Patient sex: M
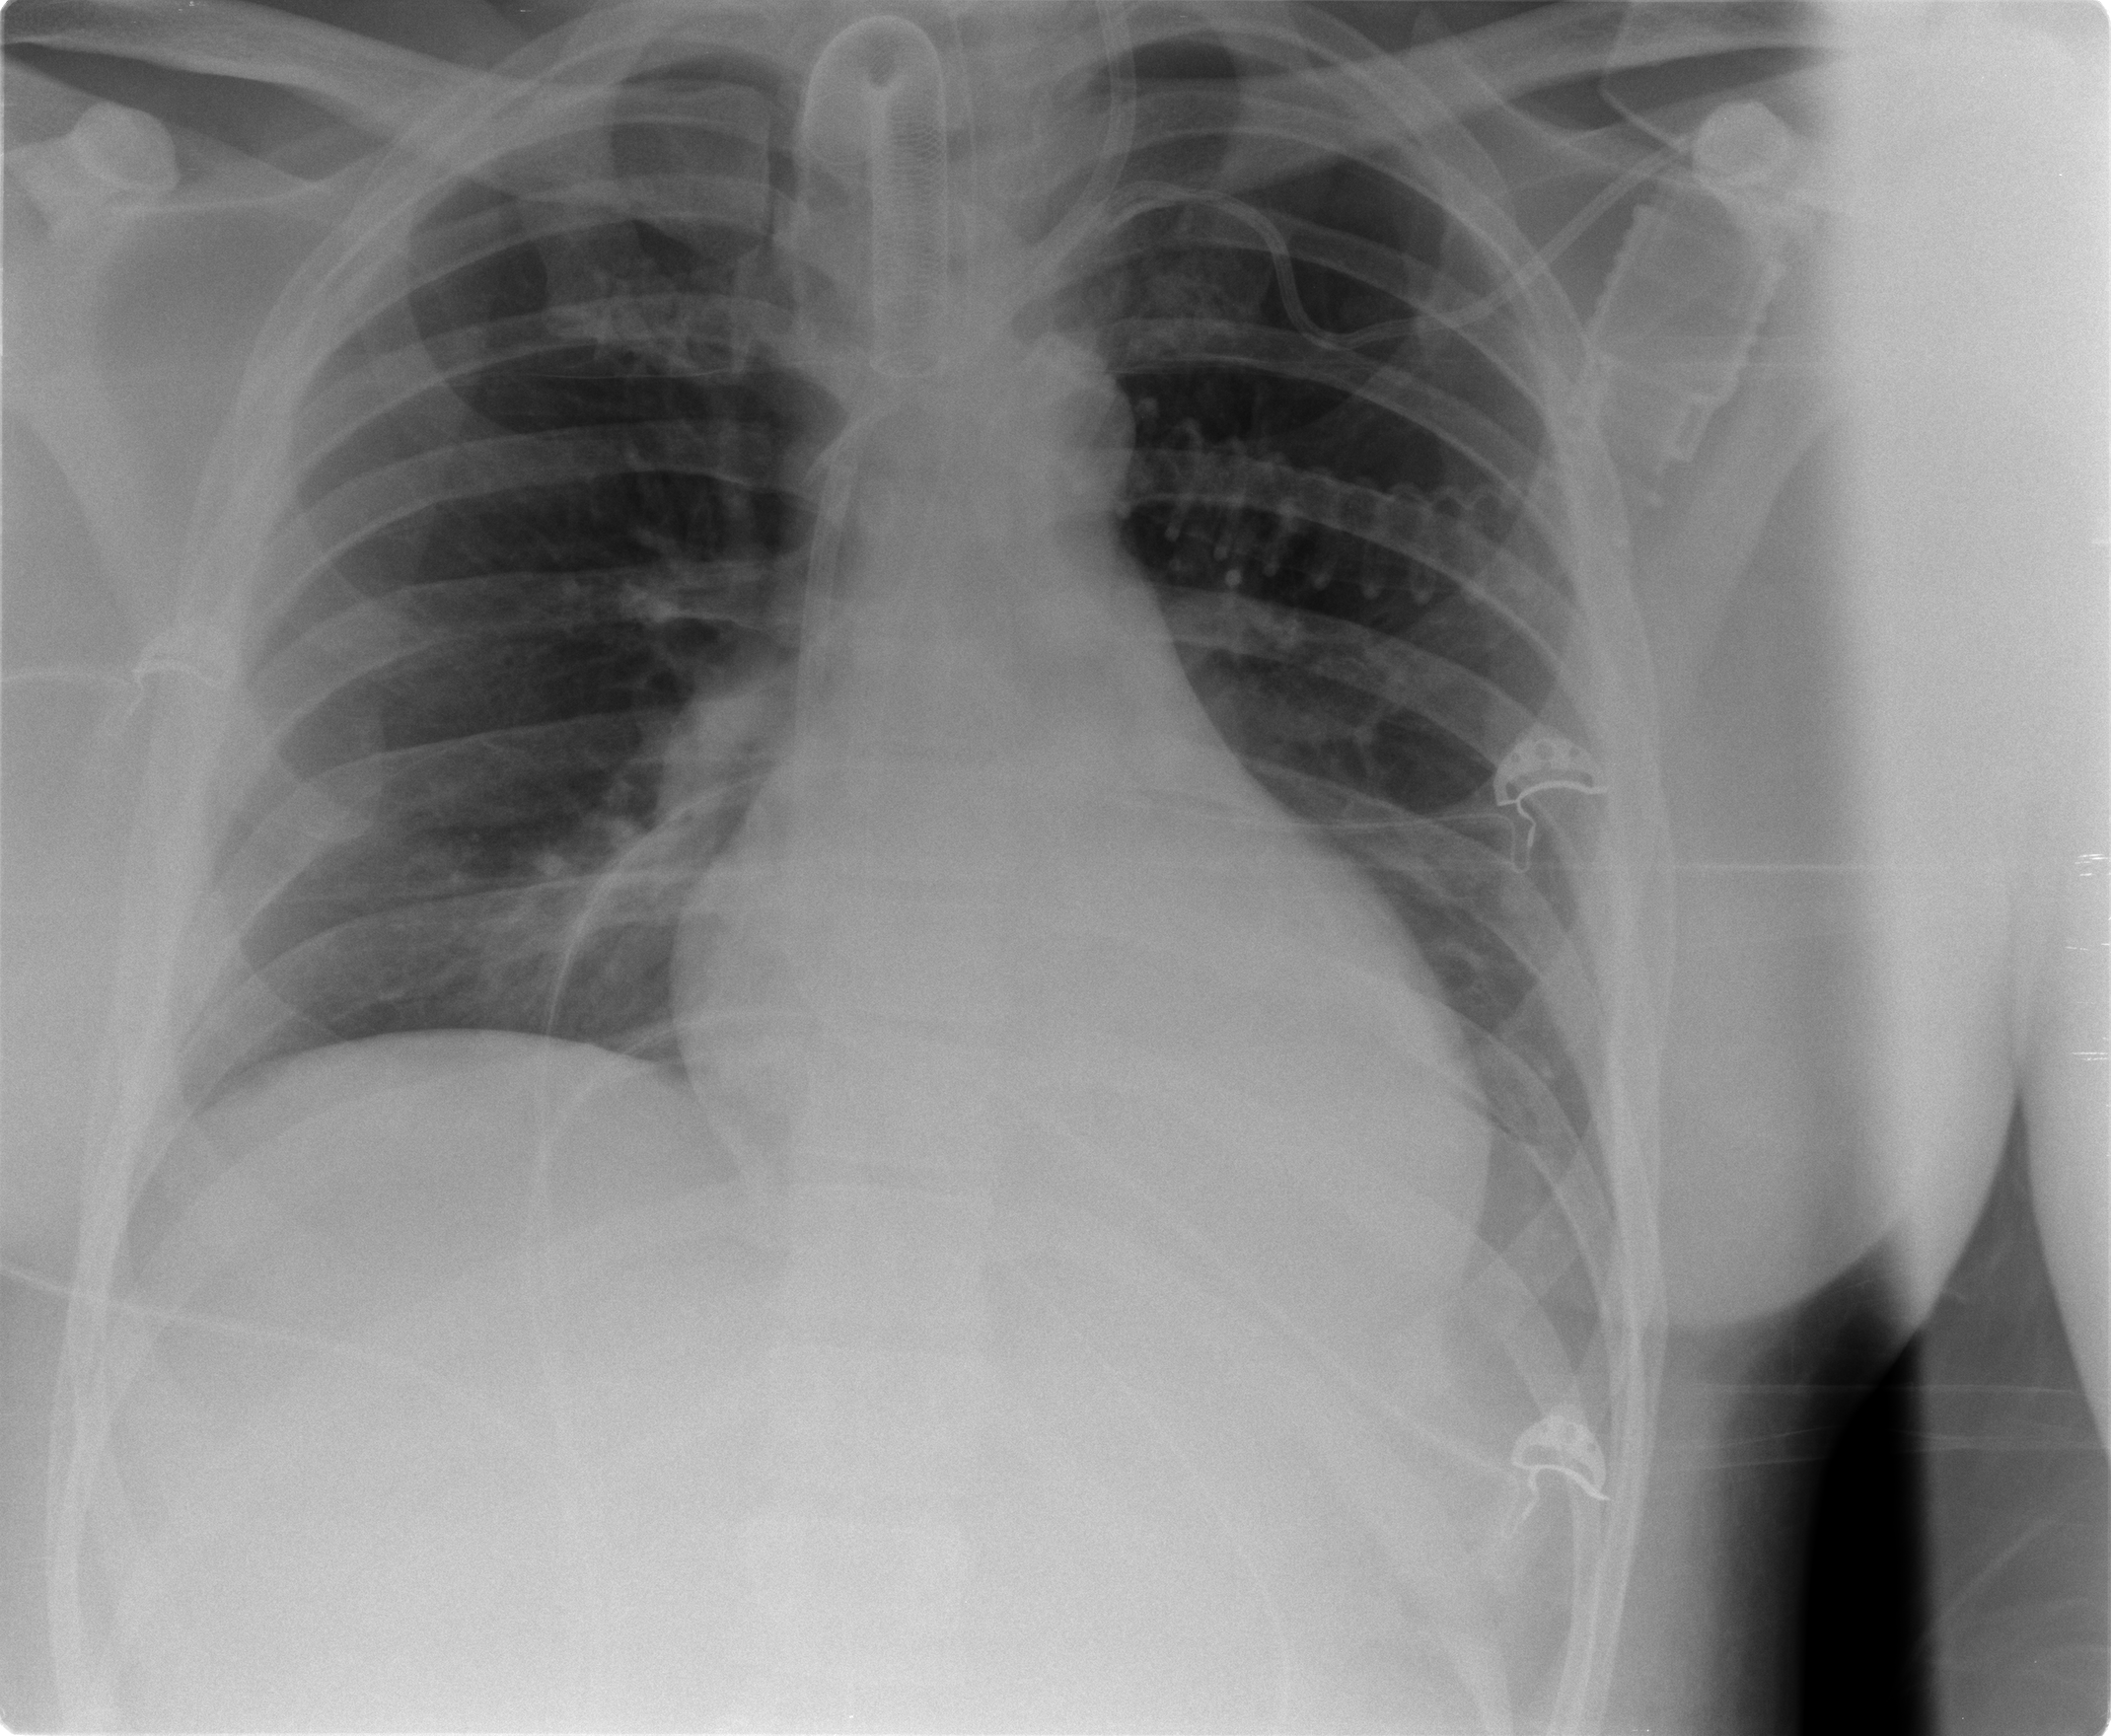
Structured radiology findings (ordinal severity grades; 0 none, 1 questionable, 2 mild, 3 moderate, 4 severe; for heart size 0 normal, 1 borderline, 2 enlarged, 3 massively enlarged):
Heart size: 1
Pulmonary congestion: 2
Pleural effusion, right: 1
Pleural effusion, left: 1
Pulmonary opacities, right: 0
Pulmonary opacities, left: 0
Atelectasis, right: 0
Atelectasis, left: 0